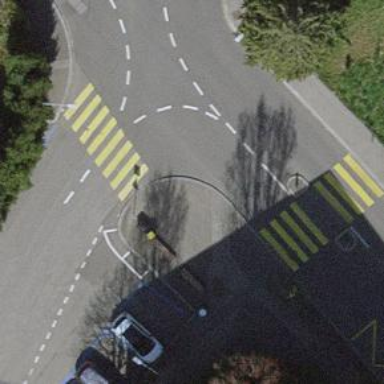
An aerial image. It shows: Kerb serving as barrier.